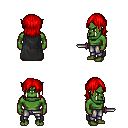
a pixel art fantasy rpg character, male body template, orc, green skin, black cape, metal pants, red long bangs hairstyle, dagger, four views (front, back, left, right), 2x2 character sprite sheet, small pixel art, hard edges, no anti-aliasing